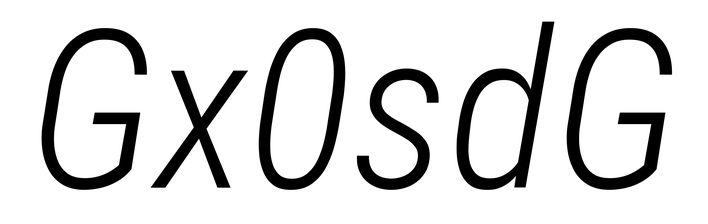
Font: Roboto-Italic_Condensed_Light_Italic